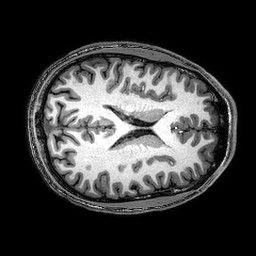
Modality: T1w
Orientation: axial
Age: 19
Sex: male
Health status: healthy
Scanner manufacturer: philips
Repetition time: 0.008159 s
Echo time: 0.00374 s